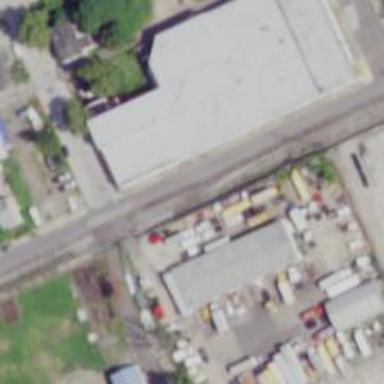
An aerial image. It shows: Railway siding for service.